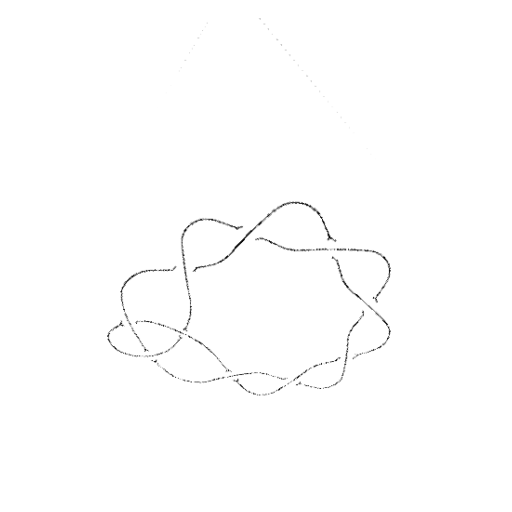
Crossing number: 10